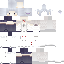
A female human skin with pale skin, wearing white bald dressed in a blue hoodie and brown pants, featuring a closed mouth.